Question: I'm getting unhandled exceptions while debugging a Mono application in Visual Studio as part of the Mono Tools for Visual Studio. The popup looks like:

I really want to be able to debug this exception, but none of the details about the exception are being captured. Additionally, if I try...catch around the line that throws the exception, the popup still occurs rather than the catch block.
I've seen this behavior occur with Mono Tools before. How do I work around it?
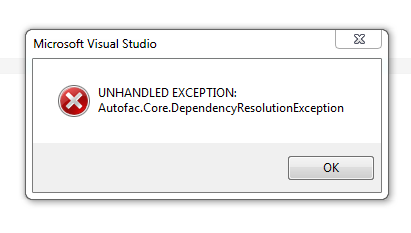
Answer: I'm afraid you won't get much support on StackOverflow, you either have to file a bug on <URL> where someone might have encountered this problem as well. Previously I received fast response going through the bugzilla route, even though I also initially did not have a clean bug reproduction scenario.